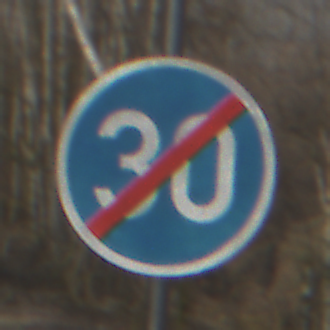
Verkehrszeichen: EndeMindestgeschwindigkeit
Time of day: MorningAfternoon
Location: Outdoor (Nature)
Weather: Clear
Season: Winter
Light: Natural